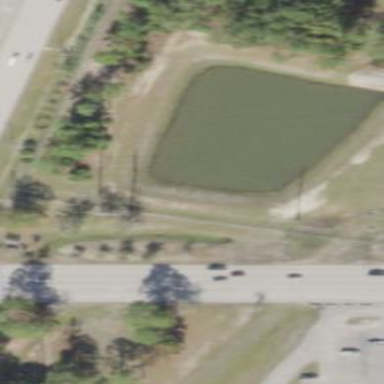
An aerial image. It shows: Retention basin filled with water.